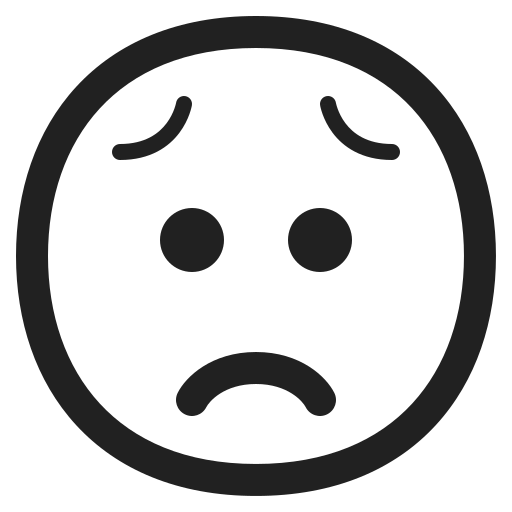
worried face high contrast